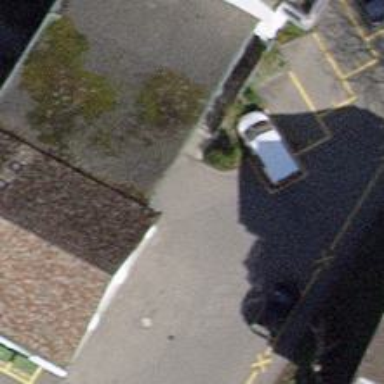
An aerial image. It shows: Driveway tunnel serving as building passage.